Interaction volume radius: 10 \u00c5
Interaction volume height: 30 \u00c5
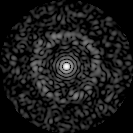
Disorder parameter: 0.8329